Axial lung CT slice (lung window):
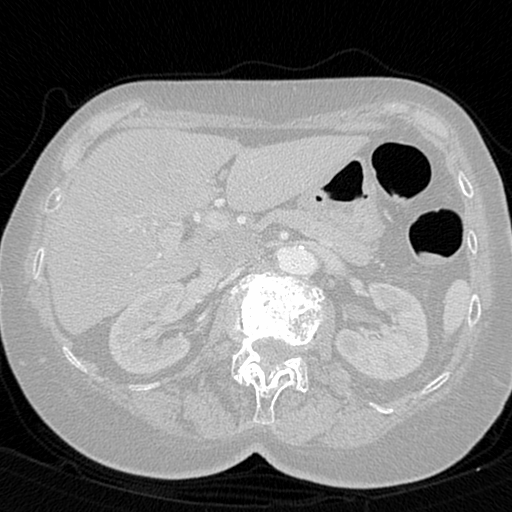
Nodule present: no